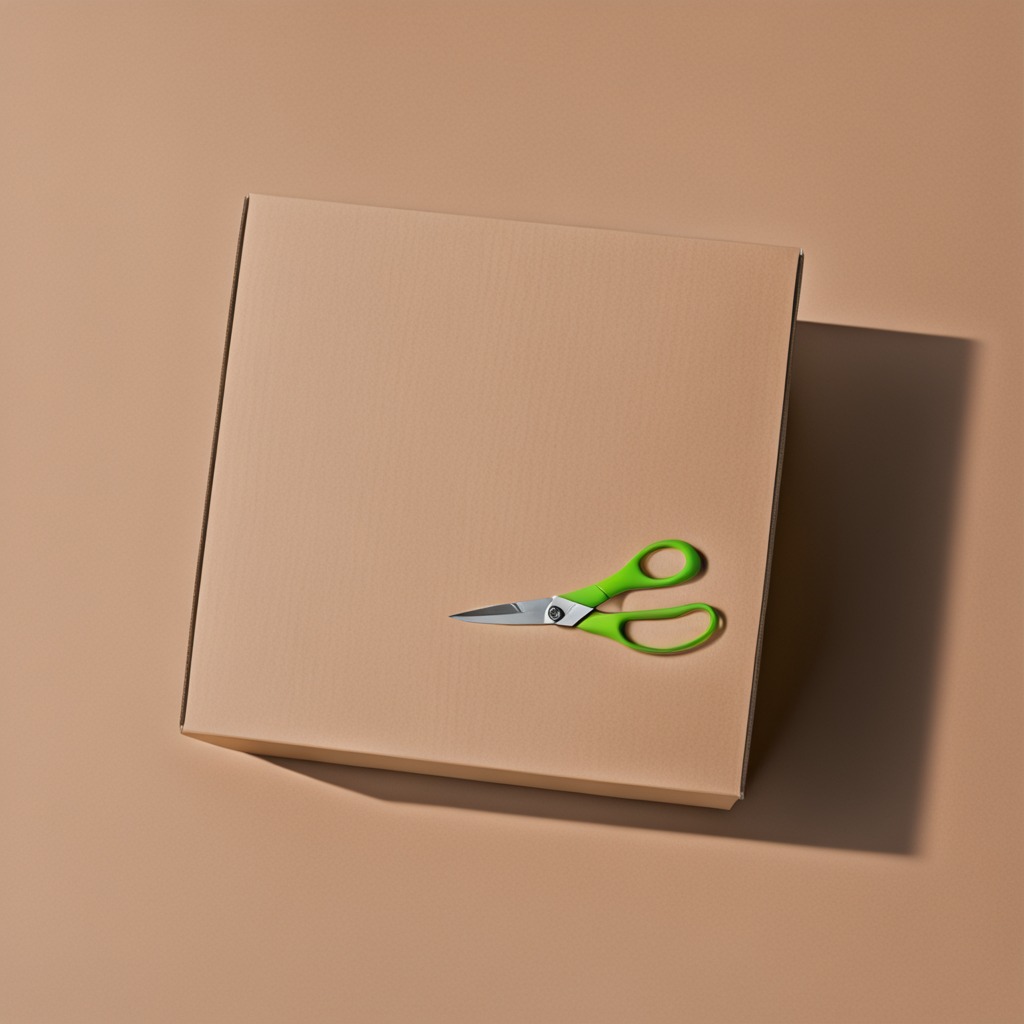
A scissor is lying on the cardboard box surface.